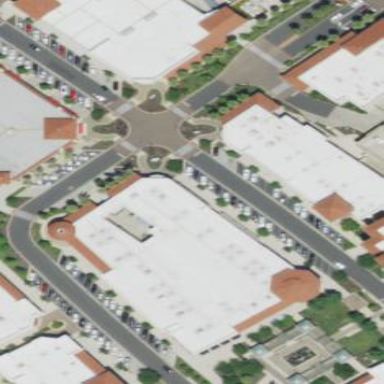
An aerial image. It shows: Retail building.